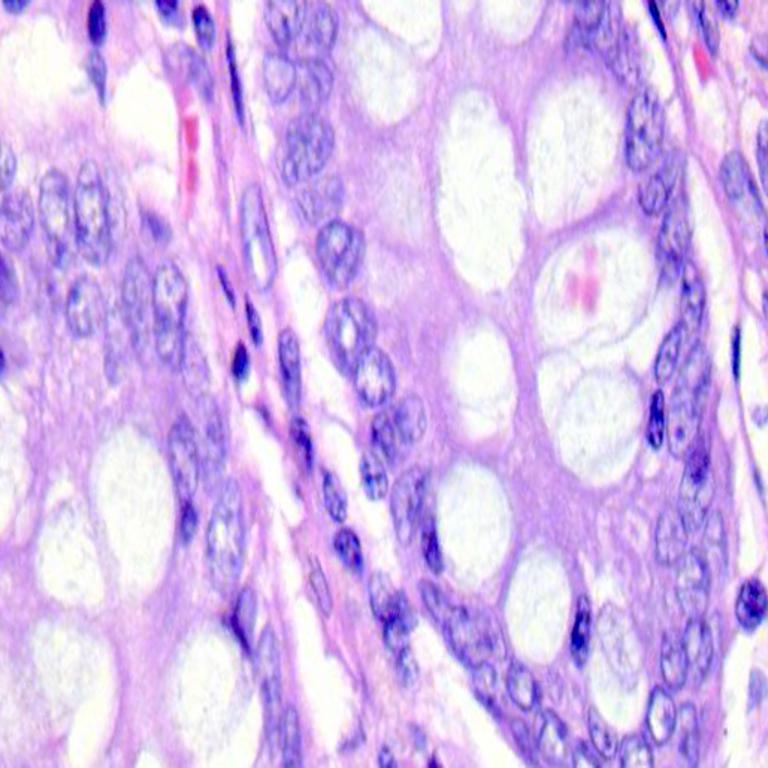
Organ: colon
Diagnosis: benign